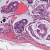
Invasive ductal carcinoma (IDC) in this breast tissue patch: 1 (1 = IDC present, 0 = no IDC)